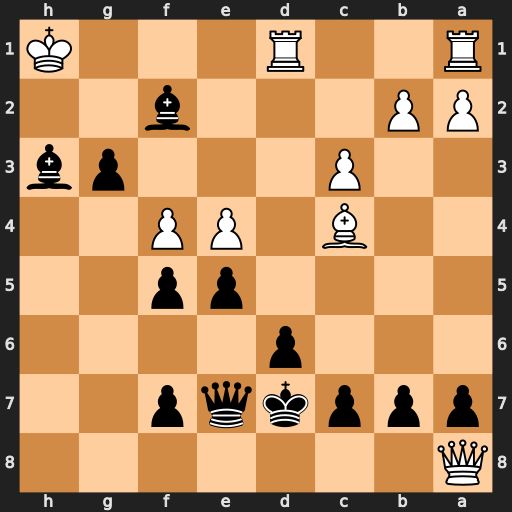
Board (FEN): Q7/pppkqp2/3p4/4pp2/2B1PP2/2P3pb/PP3b2/R2R3K
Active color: b
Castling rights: -
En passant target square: -
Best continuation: a6 Qh8 Bg4